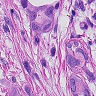
Metastatic tissue present: yes